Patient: sex M, age 21
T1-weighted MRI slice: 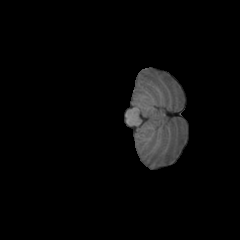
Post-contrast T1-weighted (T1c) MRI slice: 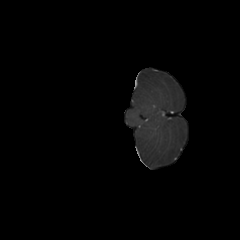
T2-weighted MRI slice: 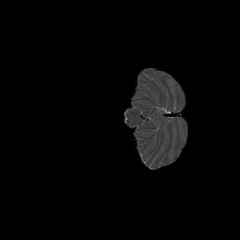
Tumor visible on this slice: no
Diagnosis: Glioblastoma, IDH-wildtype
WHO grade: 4